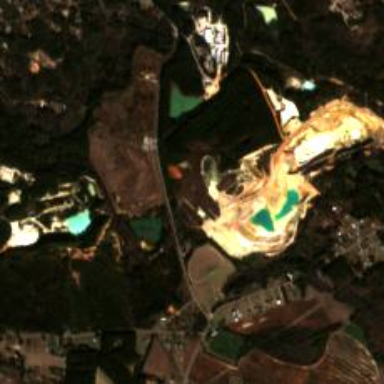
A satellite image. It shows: Quarry area.